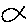
Label: fish